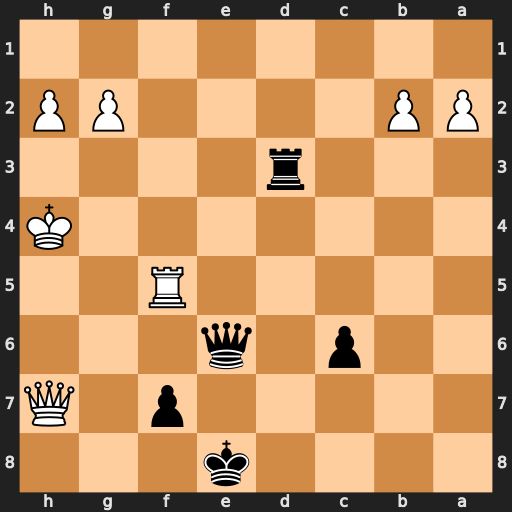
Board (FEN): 4k3/5p1Q/2p1q3/5R2/7K/3r4/PP4PP/8
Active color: b
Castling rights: -
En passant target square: -
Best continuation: Qe4+ Kh5 Qe2+ Kh6 Rd6+